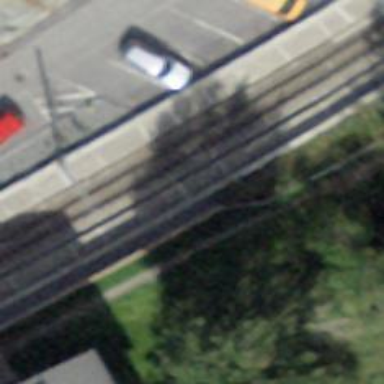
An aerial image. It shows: Narrow-gauge railway track with one electrified contact line.